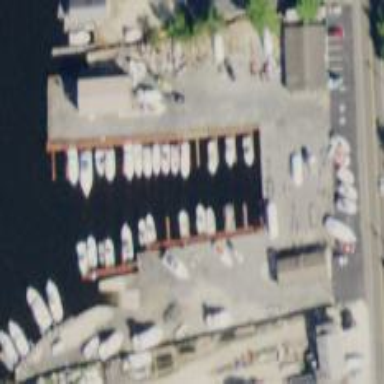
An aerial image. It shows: Boatyard along the waterway.